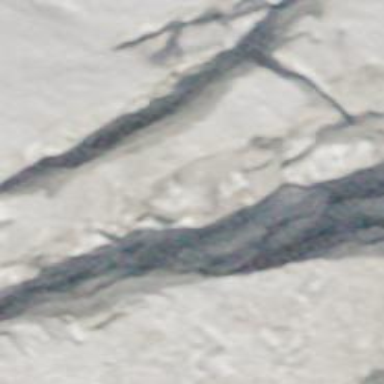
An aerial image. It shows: Crevasse in the natural environment.